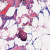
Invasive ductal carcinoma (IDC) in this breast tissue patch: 0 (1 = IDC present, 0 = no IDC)